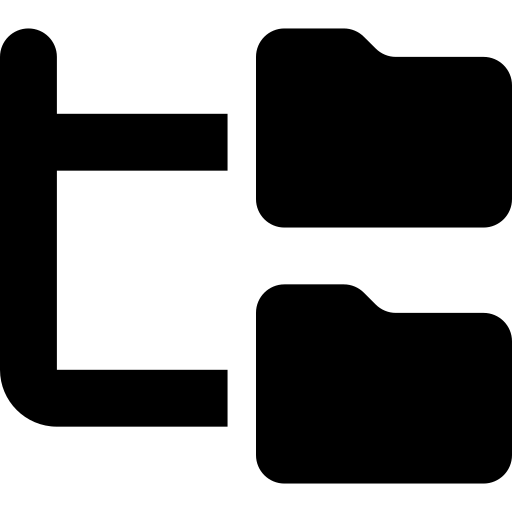
Tags: icon, FontAwesome, fa-icon, solid, folder, tree